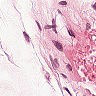
Metastatic tissue present: no